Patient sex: M
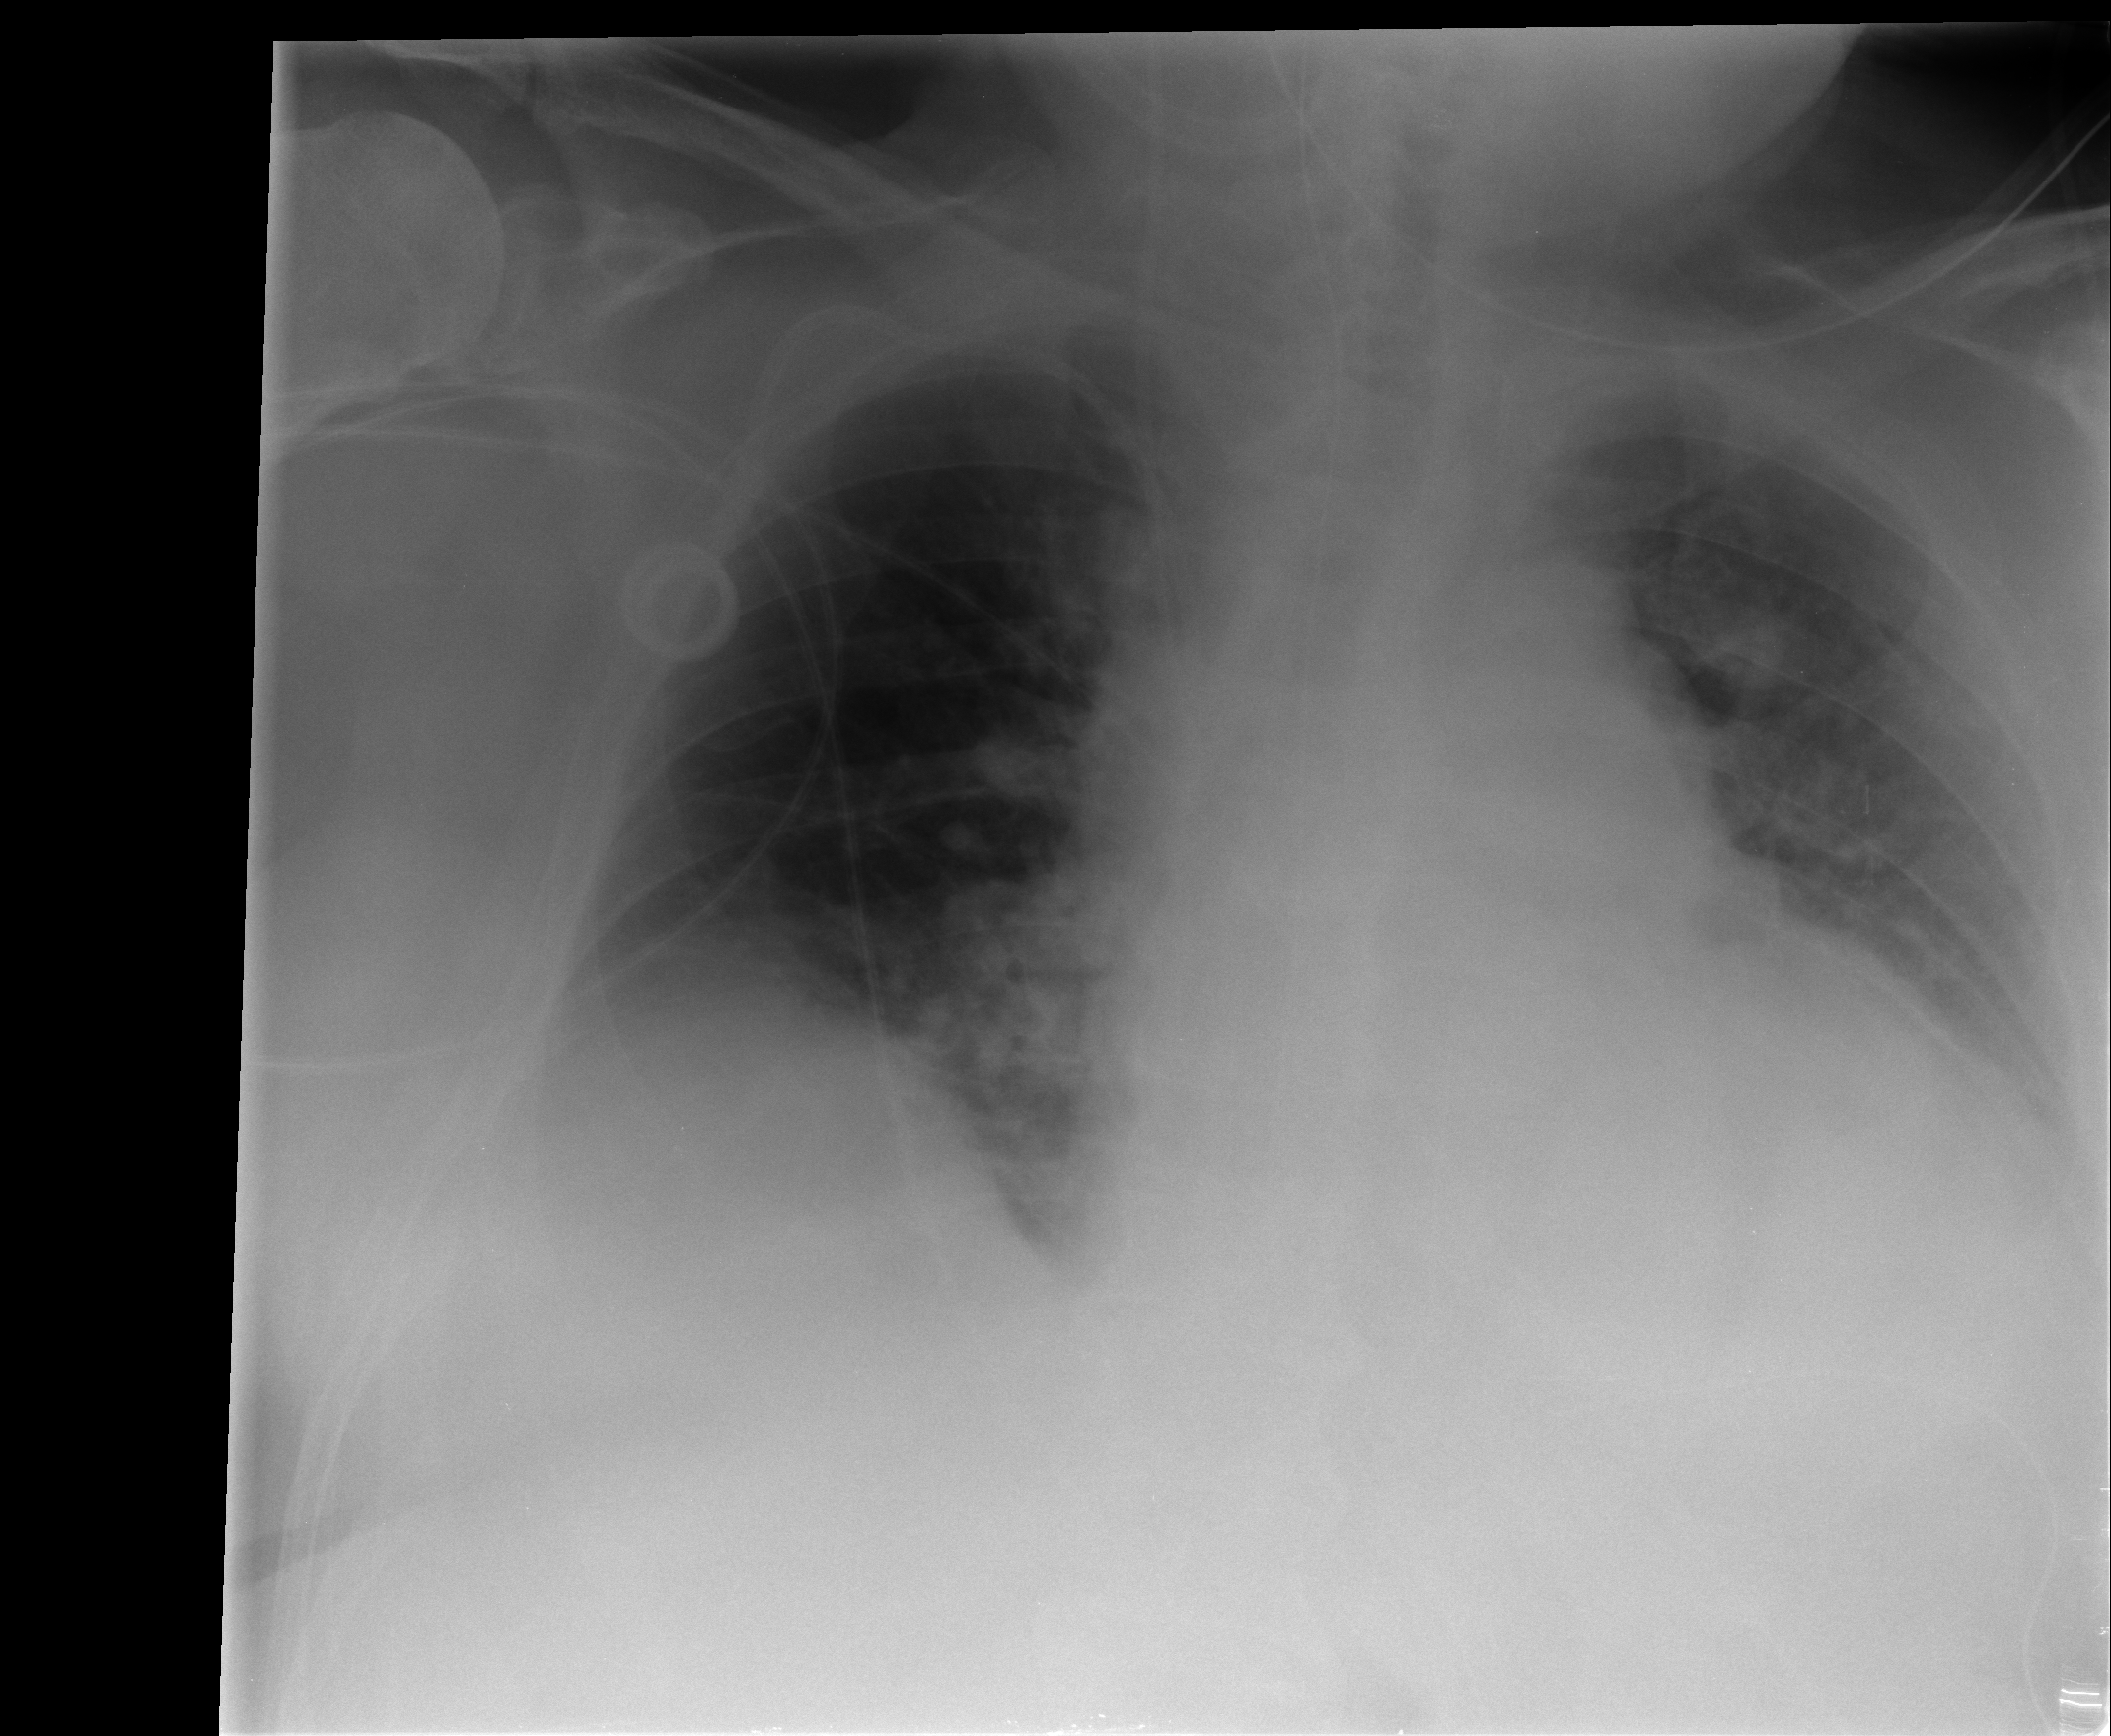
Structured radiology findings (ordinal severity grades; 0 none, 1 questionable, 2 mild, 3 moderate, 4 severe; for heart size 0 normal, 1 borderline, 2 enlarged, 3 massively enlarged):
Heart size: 2
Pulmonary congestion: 2
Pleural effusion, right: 1
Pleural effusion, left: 2
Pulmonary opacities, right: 0
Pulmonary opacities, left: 1
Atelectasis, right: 2
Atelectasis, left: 2